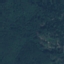
Land use / land cover class: Forest